Question: I have two different UIView on the UIViewcontroller.
That UIView are left UIView (leftScreenView) and right UIView(rightScreenView).
They are differentiate subview leftJoystickView(on leftScreenView) and rightJoystickView(on rightScreenView).
But I found problem about below:
When I touch on the leftScreenView and moving, now I touch other finger on the rightScreenView.
Now the touch event always become on the leftScreenView. That can't to differentiate between leftScreenView and rightScreenView event.
I need touch on the leftScreenView and moving and touch on the rightScreenView moving are different event (do moving) at the same time.
'''
#pragma mark ----- touch action -----
-(void) touchesBegan:(NSSet *)touches withEvent:(UIEvent *)event
{
// NSLog(@"------touchesBegan-------");
UITouch *touch = [[event allTouches] anyObject];
CGPoint touchViewPoint = [touch locationInView:touch.view];
CGPoint touchLeftScreenPoint = [touch.view convertPoint:touchViewPoint toView:self.leftScreenView];
CGPoint touchRightScreenPoint = [touch.view convertPoint:touchViewPoint toView:self.rightScreenView];
NSLog(@"touch left:%d",[self.leftScreenView pointInside:touchLeftScreenPoint withEvent:event]);
NSLog(@"touch right:%d",[self.rightScreenView pointInside:touchRightScreenPoint withEvent:event]);
NSLog(@"touch.tapCount:%ld", touch.tapCount);
if( [self.leftScreenView pointInside:touchLeftScreenPoint withEvent:event] )
{
NSLog(@"began click left screen");
self.leftStickLfConstraint.constant = touchLeftScreenPoint.x ;
self.leftStickTopStickConstraint.constant = touchLeftScreenPoint.y ;
[self.leftJoystickView touchesBegan:touches withEvent:event];
}else if( [self.rightScreenView pointInside:touchRightScreenPoint withEvent:event] )
{
NSLog(@"began click right screen");
self.rightStickLfConstraint.constant = touchRightScreenPoint.x ;
self.rightStickTopConstraint.constant = touchRightScreenPoint.y ;
[self.rightJoystickView touchesBegan:touches withEvent:event];
}
NSLog(@" ");
}
'''
The move event is below:
'''
-(void) touchesMoved:(NSSet *)touches withEvent:(UIEvent *)event
{
UITouch *touch = [[event allTouches] anyObject];
CGPoint touchViewPoint = [touch locationInView:touch.view];
NSLog(@"moved touch.tapCount:%ld", touch.tapCount);
NSLog(@"moved touches count:%ld", [touches count]);
CGPoint touchLeftScreenPoint = [touch.view convertPoint:touchViewPoint toView:self.leftScreenView];
CGPoint touchRightScreenPoint = [touch.view convertPoint:touchViewPoint toView:self.rightScreenView];
if( [self.leftScreenView pointInside:touchLeftScreenPoint withEvent:event] )
{
NSLog(@"touchesMoved click left screen");
[self.leftJoystickView touchesMoved:touches withEvent:event];
}else if( [self.rightScreenView pointInside:touchRightScreenPoint withEvent:event] )
{
NSLog(@"touchesMoved click right screen");
[self.rightJoystickView touchesMoved:touches withEvent:event];
}
}
'''
When I keep on the leftScreenView at moving, then touch rightScreenView.
I always get touch left:1 touch right:0.
Log:
'''
2015-05-08 14:20:30.946 DroneG2[3606:942222] touchesMoved click left screen
2015-05-08 14:20:30.947 DroneG2[3606:942222] touches count:1
2015-05-08 14:20:30.962 DroneG2[3606:942222] moved touch.tapCount:1
2015-05-08 14:20:30.962 DroneG2[3606:942222] moved touches count:1
2015-05-08 14:20:30.962 DroneG2[3606:942222] touchesMoved click left screen
2015-05-08 14:20:30.963 DroneG2[3606:942222] touches count:1
2015-05-08 14:20:30.982 DroneG2[3606:942222] moved touch.tapCount:1
2015-05-08 14:20:30.982 DroneG2[3606:942222] moved touches count:1
2015-05-08 14:20:30.983 DroneG2[3606:942222] touchesMoved click left screen
2015-05-08 14:20:30.983 DroneG2[3606:942222] touches count:1
2015-05-08 14:20:30.984 DroneG2[3606:942222] touch left:1
2015-05-08 14:20:30.985 DroneG2[3606:942222] touch right:0
'''
How can i process multi touch on different uiview?
I had add below in viewdidload:
'''
self.leftScreenView.multipleTouchEnabled = NO;
self.rightScreenView.multipleTouchEnabled = NO;
// self.leftScreenView.exclusiveTouch = NO;
// self.rightScreenView.exclusiveTouch = NO;
self.view.multipleTouchEnabled = YES;
'''
my storyboard screenshot :

Thank you very much.
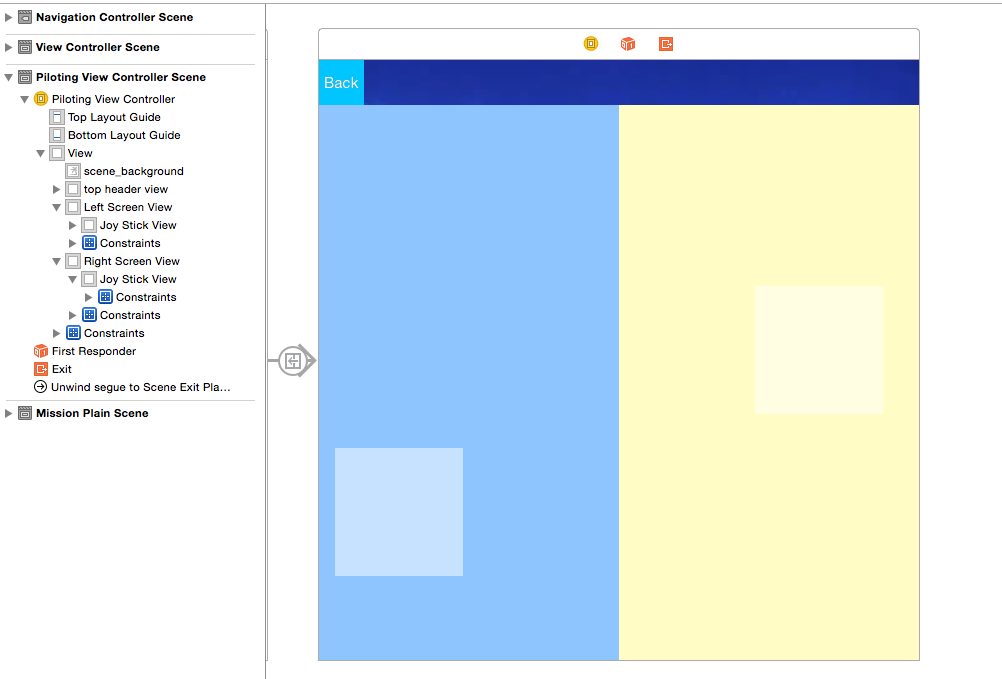
Answer: Add a 'UIGestureRecognizer' to each of your views inside '-viewDidLoad'. With a 'UIGestureRecognizer' you are able to track the state of the gesture. As an example you can use the following.
'''
//Add a gesture recognizer to each view
UIPanGestureRecognizer *panGesture =
[[UIPanGestureRecognizer alloc] initWithTarget:self
action: @selector(handlePan:)];
panGesture.minimumNumberOfTouches = 1;
[self.myView addGestureRecognizer:panGesture];
'''
Now inside of '-handlePan' you can track the state and view that contains the gesture.
'''
- (void)handlePan:(UIPanGestureRecognizer *)gesture{
UIView *view = gesture.view; //View that contains gesture
if(gesture.state == UIGestureRecognizerStateBegan){
}else if(gesture.state == UIGestureRecognizerStateChanged){
}else if(gesture.state == UIGestureRecognizerStateEnded){
}
}
'''
---
To distinguish between the left and the right view you can add a 'tag' to each view.
'''
leftView.tag = 0;
rightView.tag = 1;
'''
Then inside of '-handlePan:'
'''
UIView *view = gesture.view; //View that contains gesture
if(view.tag == 0)
//...
if(view.tag == 1)
//...
'''
---
You need to add the gesture to the left and right view, not the view of the view controller.
'''
- (void)viewDidLoad {
[super viewDidLoad];
self.leftScreenView.tag = 0;
self.rightScreenView.tag = 1;
UIPanGestureRecognizer *panGesture =
[[UIPanGestureRecognizer alloc] initWithTarget:self
action: @selector(handlePan:)];
panGesture.minimumNumberOfTouches = 1;
[self.leftScreenView addGestureRecognizer:panGesture];
UIPanGestureRecognizer *panGesture1 =
[[UIPanGestureRecognizer alloc] initWithTarget:self
action: @selector(handlePan:)];
panGesture1.minimumNumberOfTouches = 1;
[self.rightScreenView addGestureRecognizer:panGesture1];
}
'''